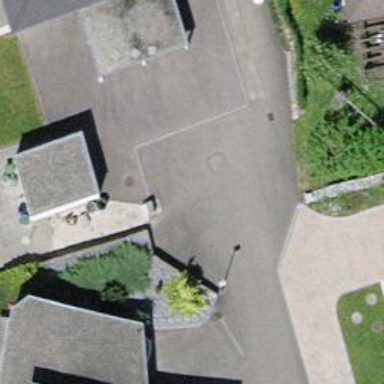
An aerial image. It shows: Turning circle on the road.